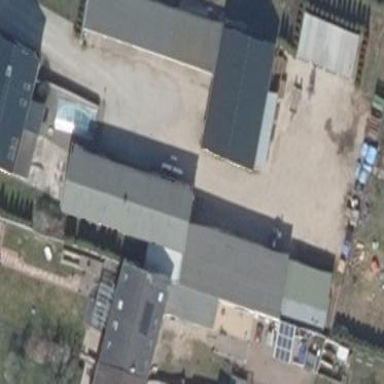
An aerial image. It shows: Building with gabled roof.